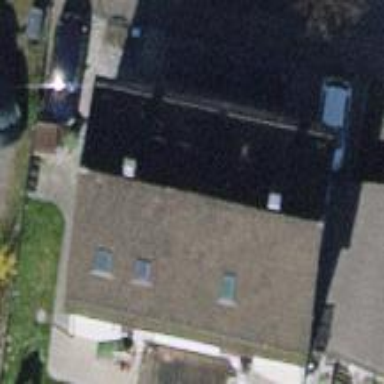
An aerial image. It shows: Semi-detached house.